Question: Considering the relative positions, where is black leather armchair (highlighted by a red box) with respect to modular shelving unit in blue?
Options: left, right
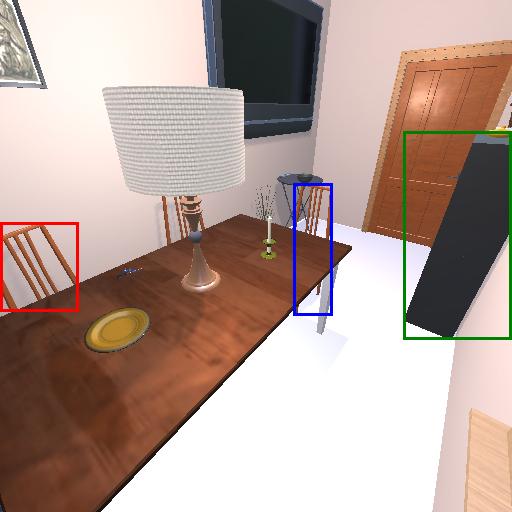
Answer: left